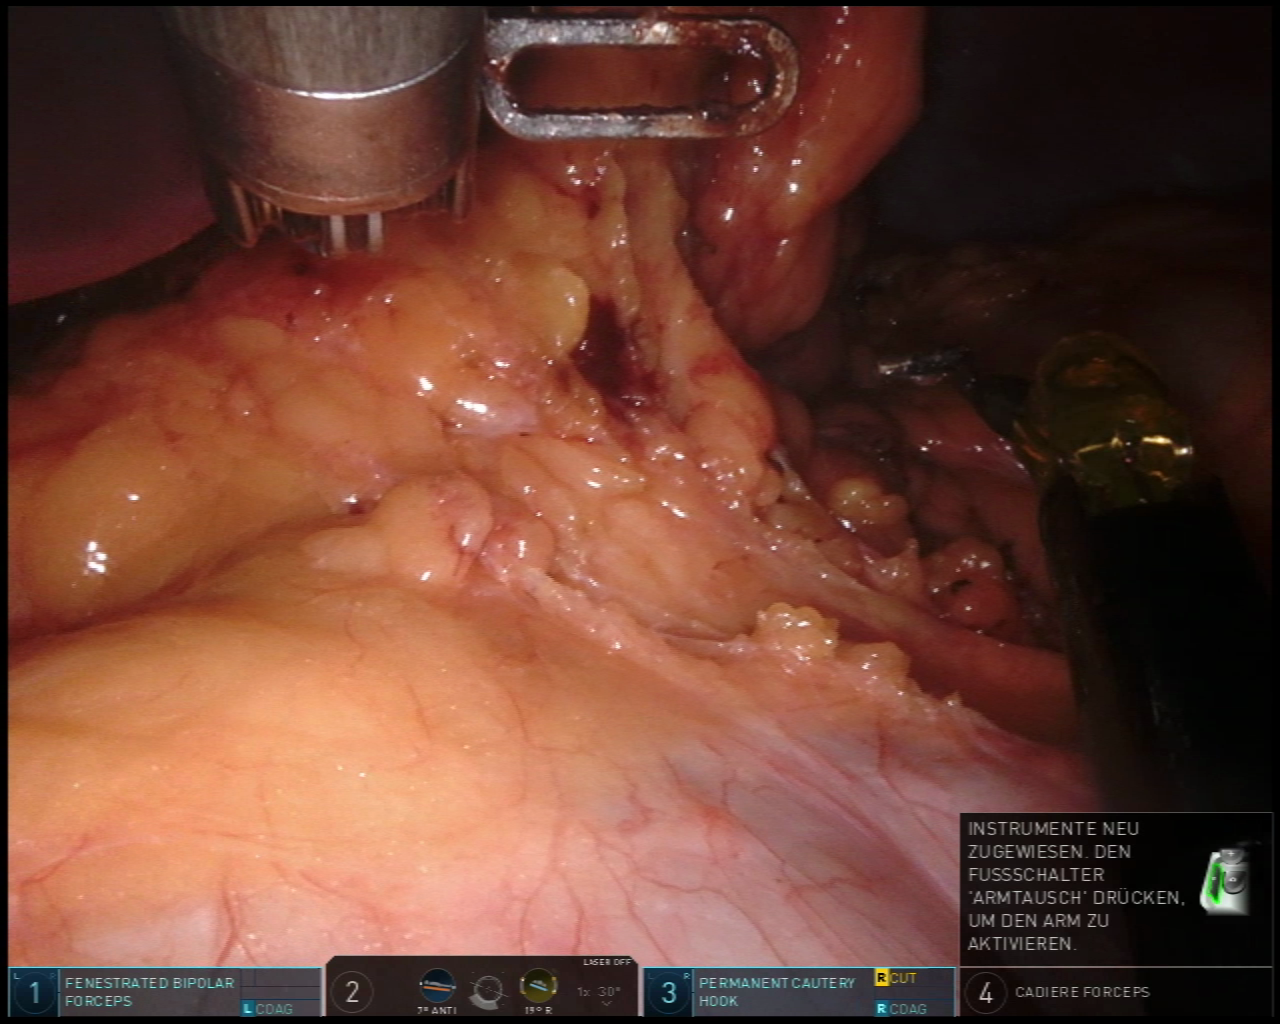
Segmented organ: liver
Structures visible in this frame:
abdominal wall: yes
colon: yes
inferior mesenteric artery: no
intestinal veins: no
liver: yes
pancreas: no
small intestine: no
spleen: no
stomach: no
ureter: no
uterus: no
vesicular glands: no